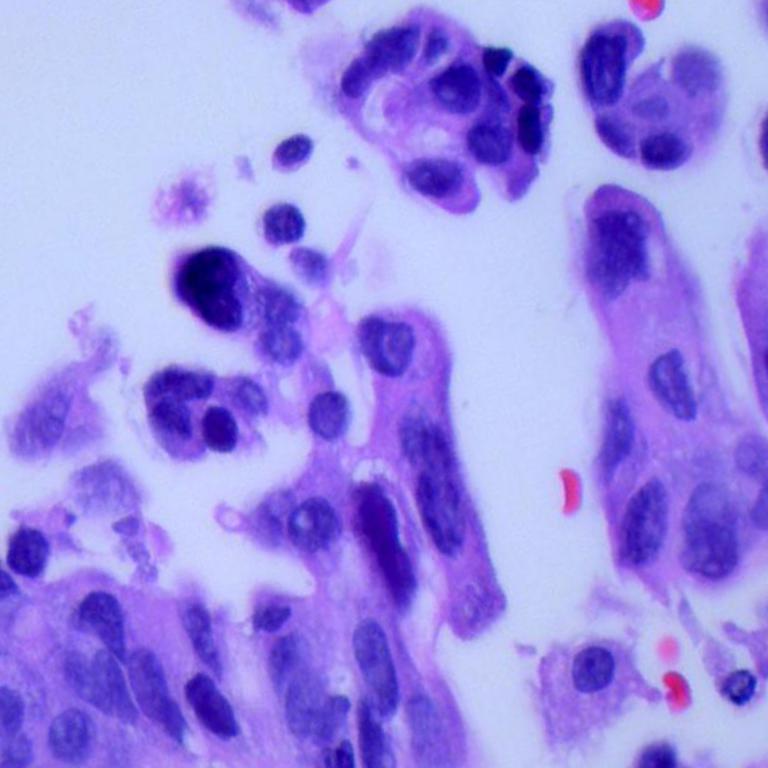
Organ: lung
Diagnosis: adenocarcinomas